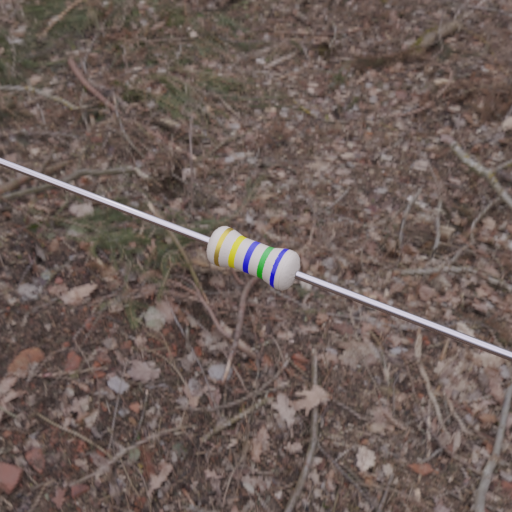
Resistor colour bands (in order): gold, yellow, blue, green, blue